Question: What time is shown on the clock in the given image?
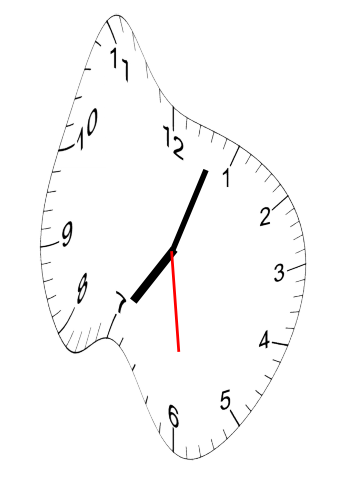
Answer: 07:03:29